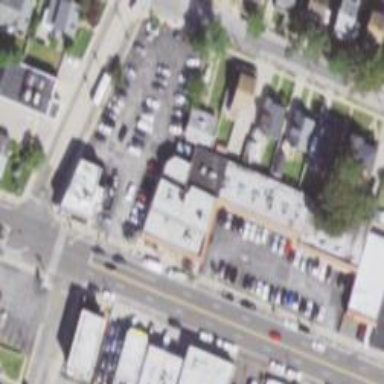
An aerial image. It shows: Healthcare clinic is depicted in the image.